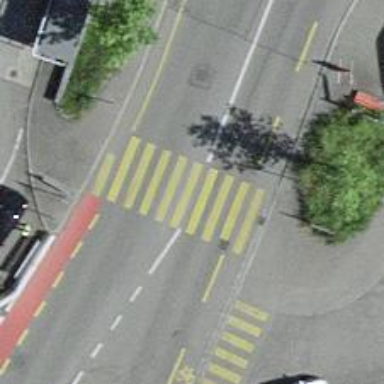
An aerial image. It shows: Primary highway with designated cycle lane.